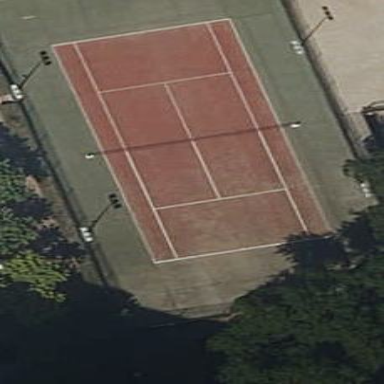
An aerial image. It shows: Tennis court on the leisure land pitch.